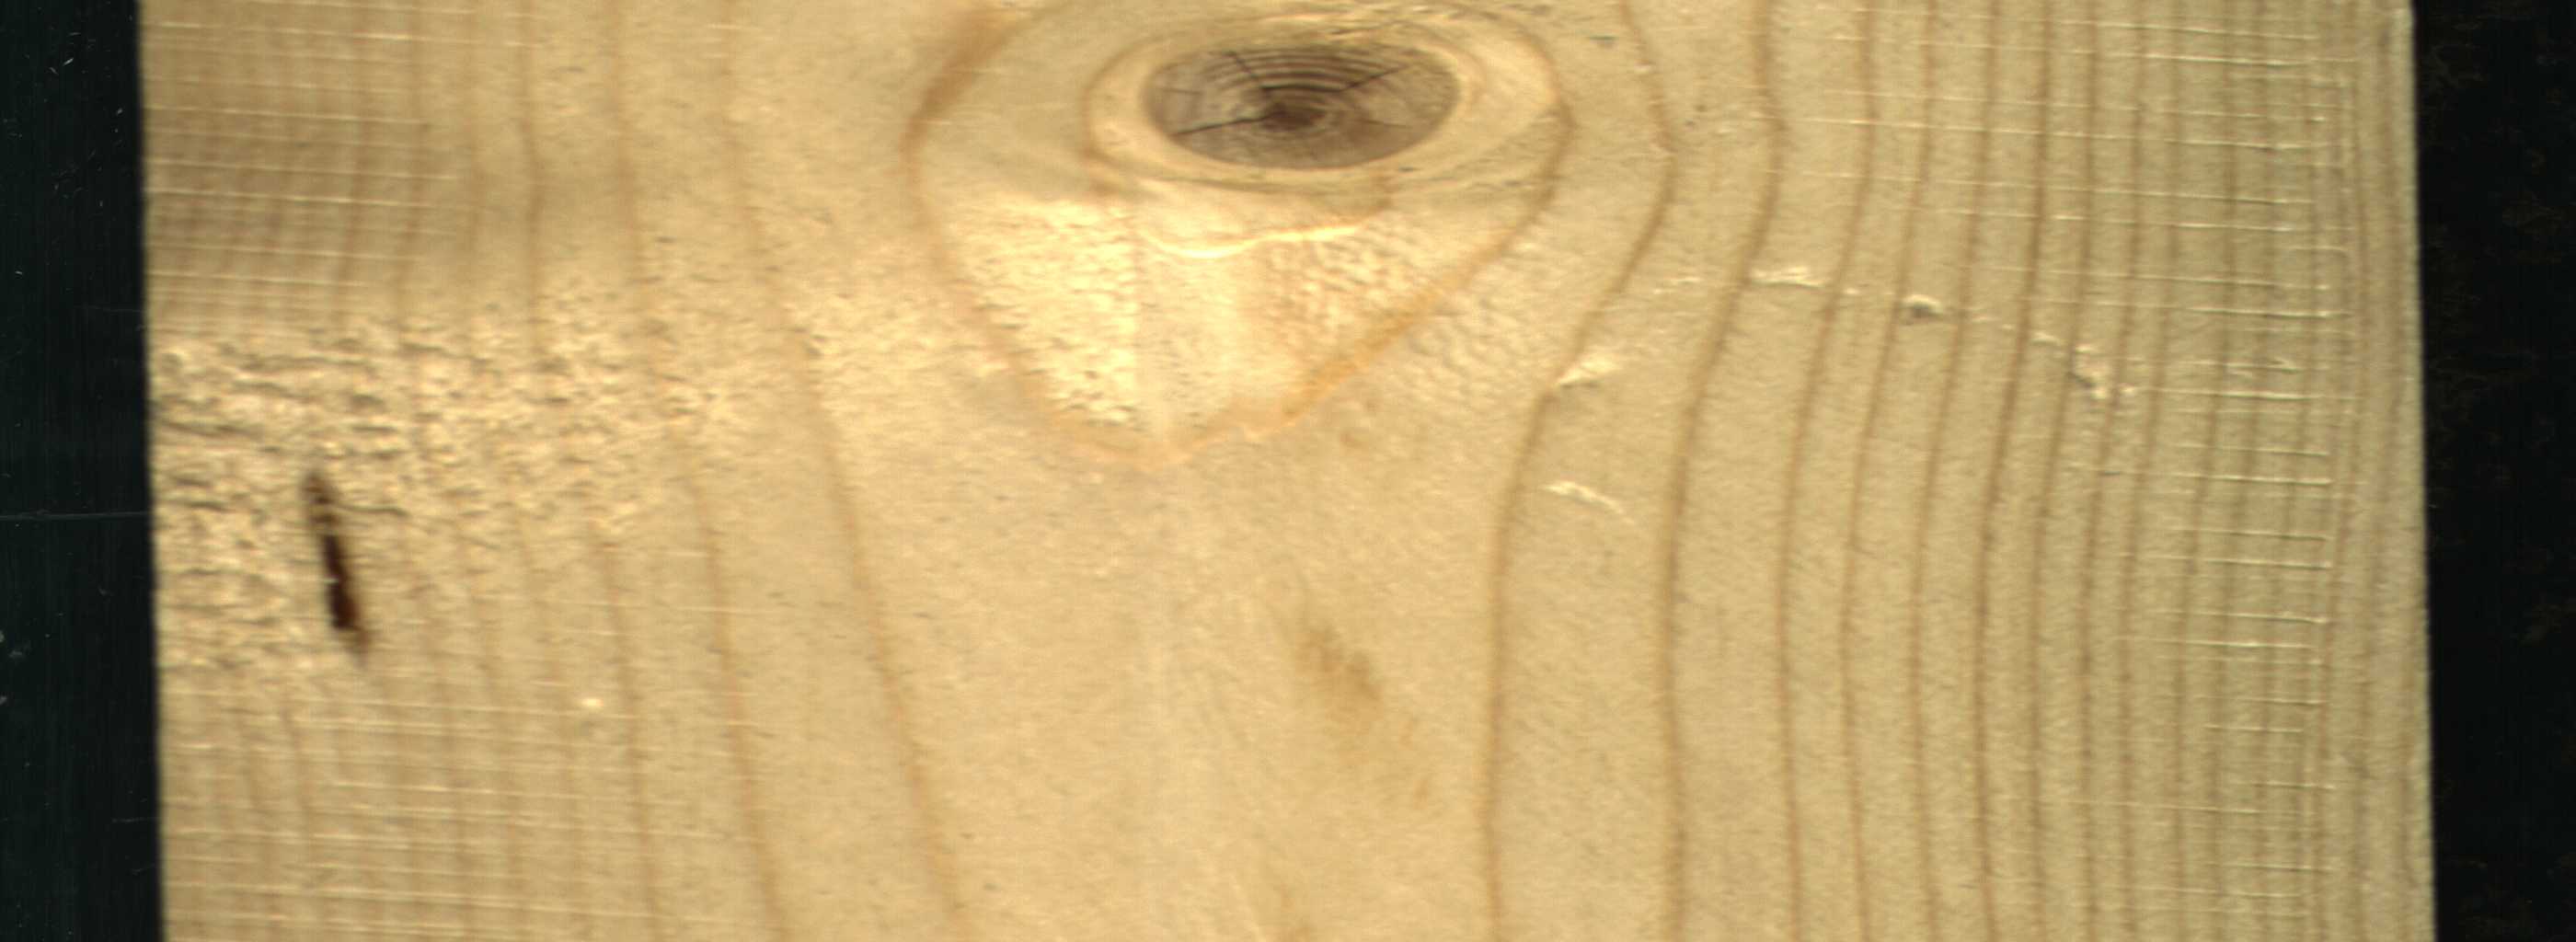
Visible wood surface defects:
resin
knot_with_crack